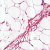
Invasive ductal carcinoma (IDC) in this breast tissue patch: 0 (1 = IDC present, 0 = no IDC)